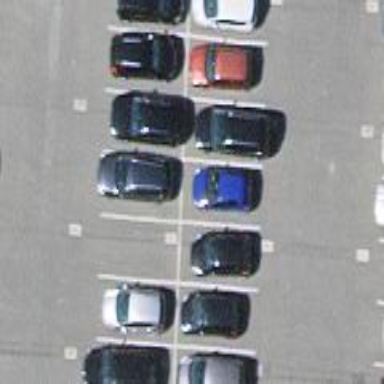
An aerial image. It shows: Multi-storey parking lot with asphalt surface.